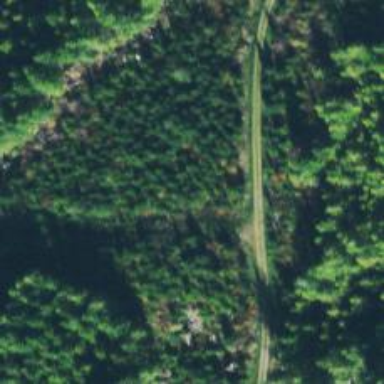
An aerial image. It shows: Simple road.